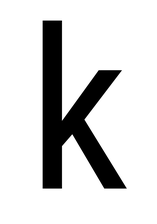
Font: Roboto_Condensed_Regular